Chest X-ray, AP view. Patient: 65 years old, sex M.
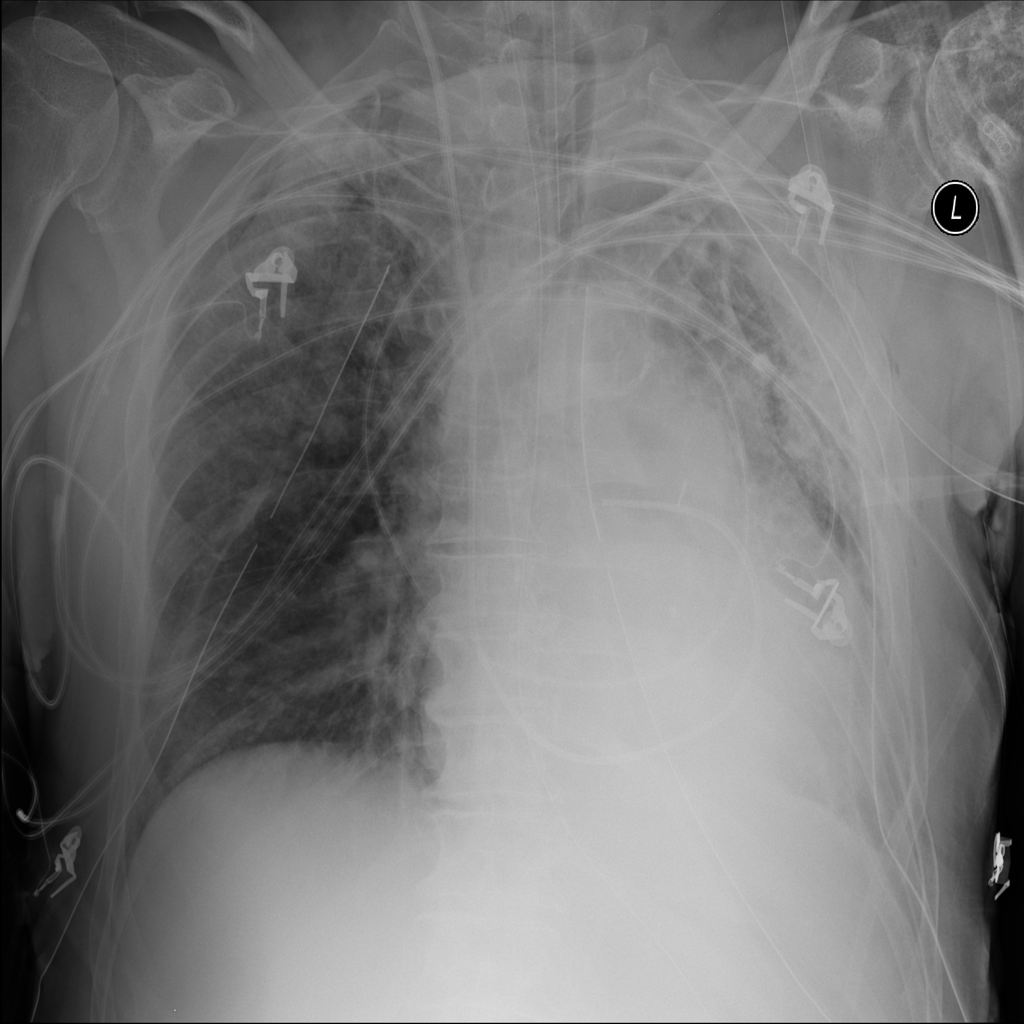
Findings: Pneumothorax